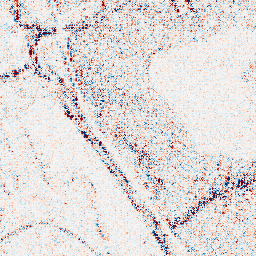
Category: wavelet
Decomposition family: wavelet_dwt
Decomposition parameters: wavelet: sym4
level: 1
Upsampling method: quadratic
Upsampling parameters: scale: 8
Upsampling scale: 8